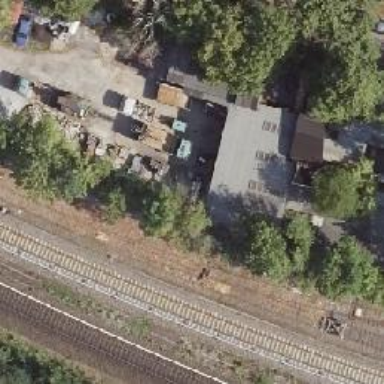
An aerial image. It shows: Unused railway yard.